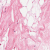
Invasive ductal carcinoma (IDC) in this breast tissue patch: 0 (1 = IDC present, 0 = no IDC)